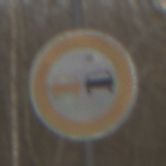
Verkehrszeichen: Ueberholverbot
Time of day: MorningAfternoon
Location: Outdoor (Nature)
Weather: PartlyCloudy
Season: Winter
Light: Natural